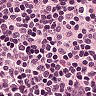
Metastatic tissue present: no